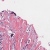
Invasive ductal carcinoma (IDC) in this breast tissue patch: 0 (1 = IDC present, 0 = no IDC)